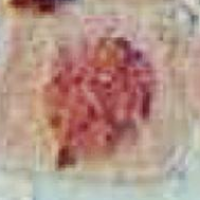
Label: prophase